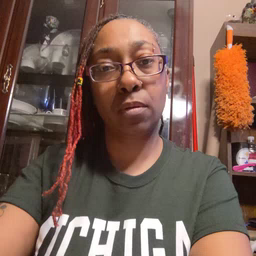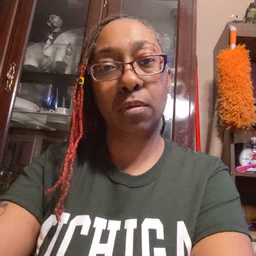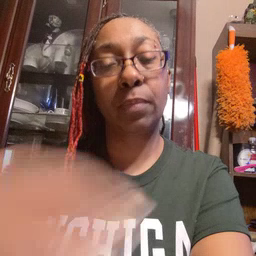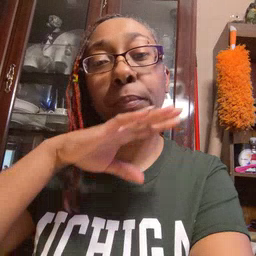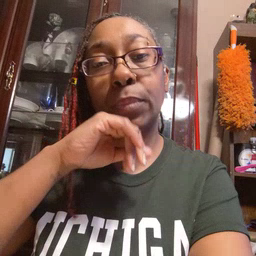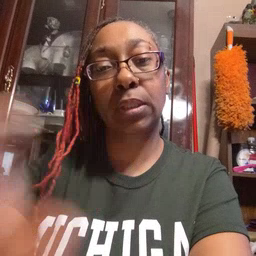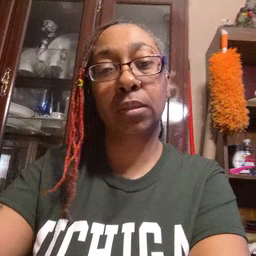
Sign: pig